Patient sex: F
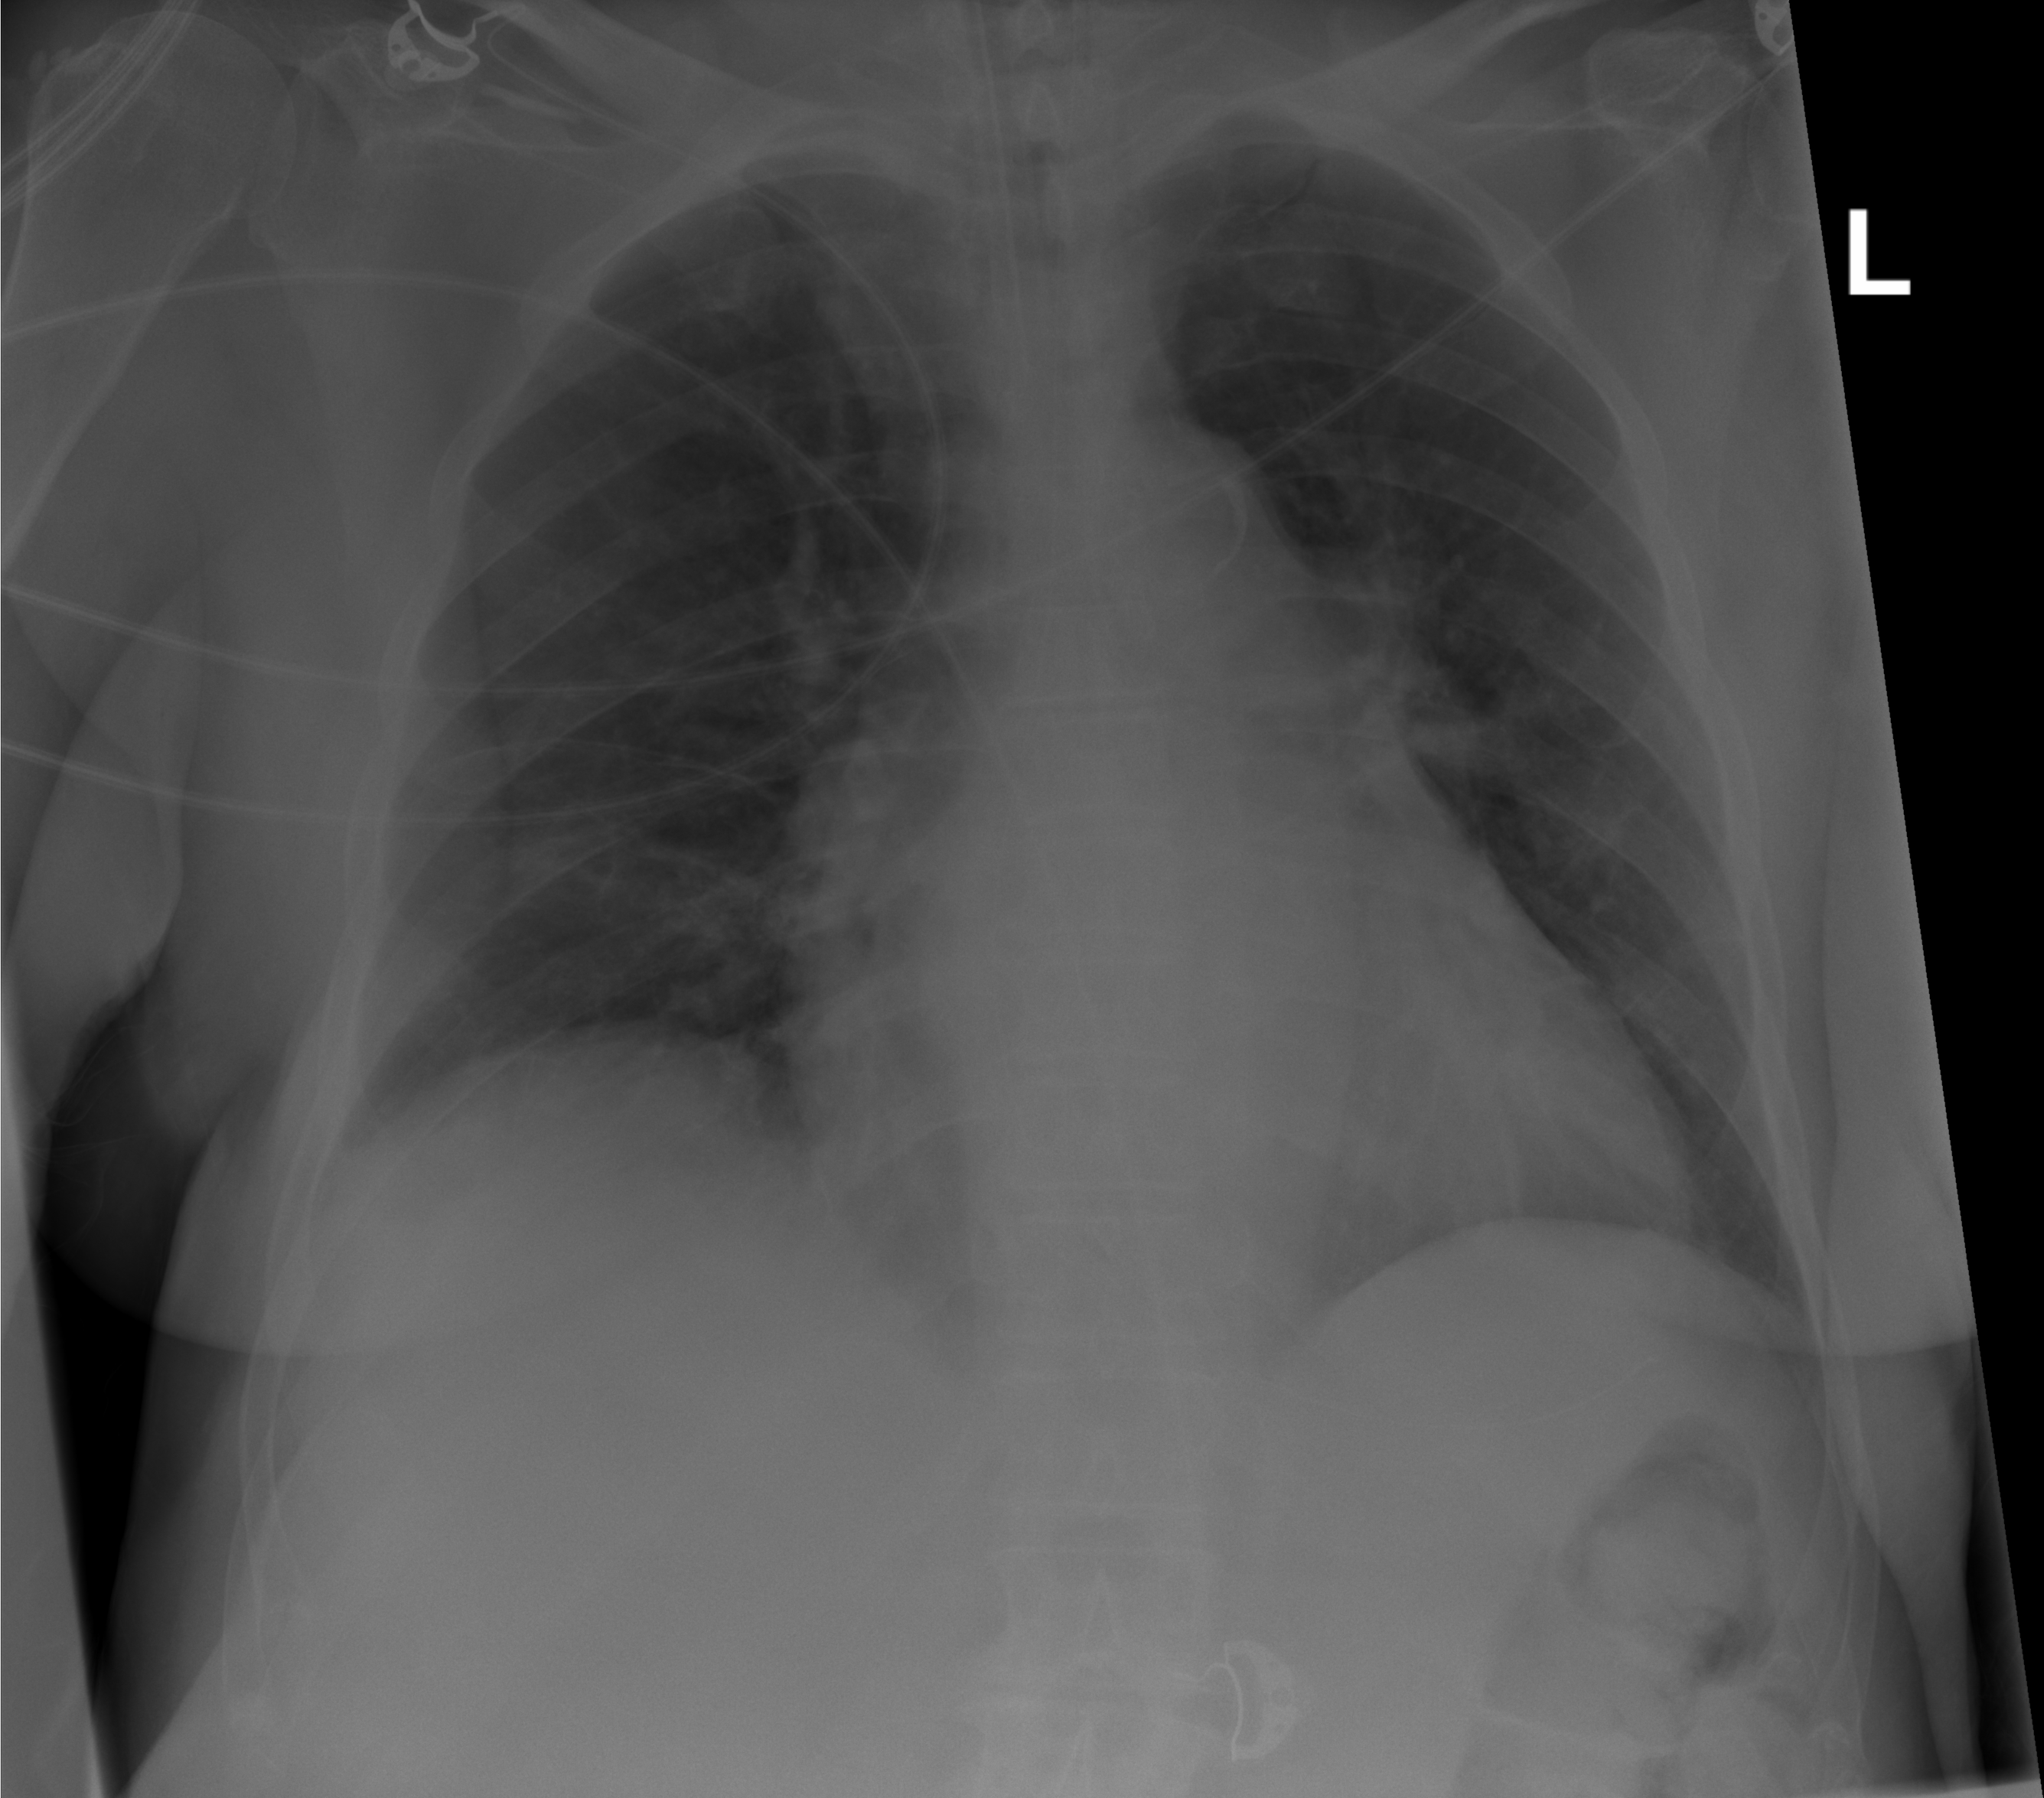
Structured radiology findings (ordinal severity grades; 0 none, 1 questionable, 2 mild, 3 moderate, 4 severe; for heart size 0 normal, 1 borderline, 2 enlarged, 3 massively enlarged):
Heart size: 1
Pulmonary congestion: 0
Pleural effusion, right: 0
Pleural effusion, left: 0
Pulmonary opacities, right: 0
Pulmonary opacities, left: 0
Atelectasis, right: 2
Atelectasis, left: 0